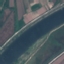
Land use / land cover class: River